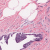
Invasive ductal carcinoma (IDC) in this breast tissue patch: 0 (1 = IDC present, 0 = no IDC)